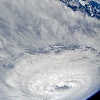
Label: cloud